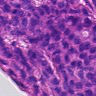
Metastatic tissue present: yes